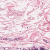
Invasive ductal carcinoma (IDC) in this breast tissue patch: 0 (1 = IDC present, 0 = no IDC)